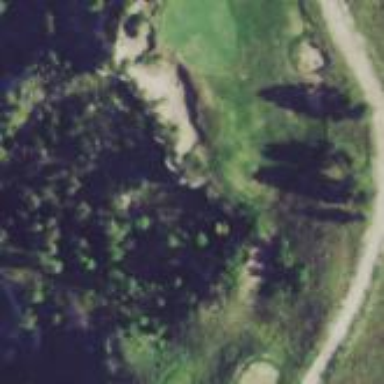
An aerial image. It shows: Rough area in golf course.